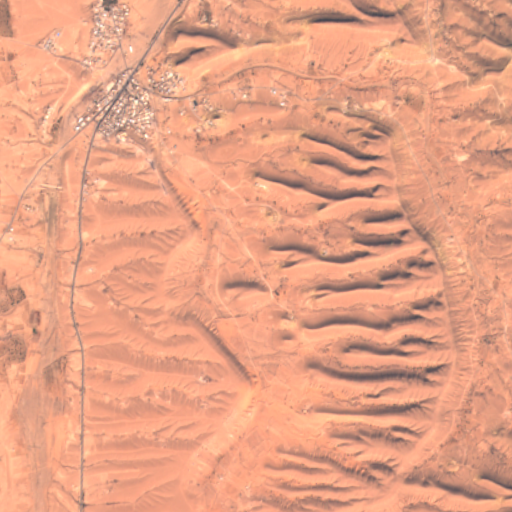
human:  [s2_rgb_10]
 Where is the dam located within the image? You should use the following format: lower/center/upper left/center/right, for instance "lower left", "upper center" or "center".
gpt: The dam is located in the center left of the image.
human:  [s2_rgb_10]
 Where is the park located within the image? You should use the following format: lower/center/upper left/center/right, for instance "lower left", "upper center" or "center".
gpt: The park is located in the upper left of the image.
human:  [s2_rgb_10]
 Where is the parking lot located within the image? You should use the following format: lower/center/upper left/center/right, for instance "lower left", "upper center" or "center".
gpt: The parking lot is located in the upper left of the image.
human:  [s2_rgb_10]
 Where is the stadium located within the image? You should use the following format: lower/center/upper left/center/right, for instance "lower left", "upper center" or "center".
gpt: The stadium is located in the upper left of the image.
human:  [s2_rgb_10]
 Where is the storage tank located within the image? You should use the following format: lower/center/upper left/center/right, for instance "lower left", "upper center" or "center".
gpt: The storage tank is located in the upper left of the image.
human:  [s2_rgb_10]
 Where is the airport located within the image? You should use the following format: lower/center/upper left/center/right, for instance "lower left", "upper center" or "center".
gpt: There is no airport in the image.